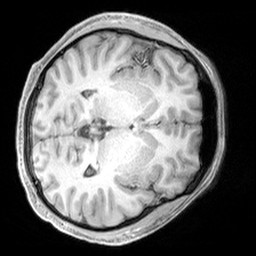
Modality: T1w
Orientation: axial
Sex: male
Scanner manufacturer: siemens
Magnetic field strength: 3 T
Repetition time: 2.3 s
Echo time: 0.00226 s